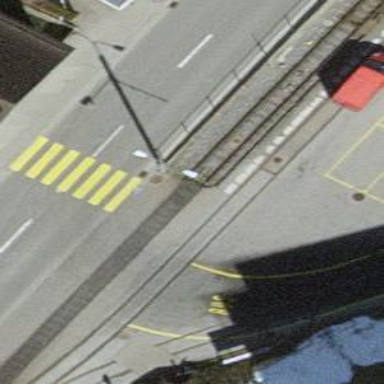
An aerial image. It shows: Guard rail.